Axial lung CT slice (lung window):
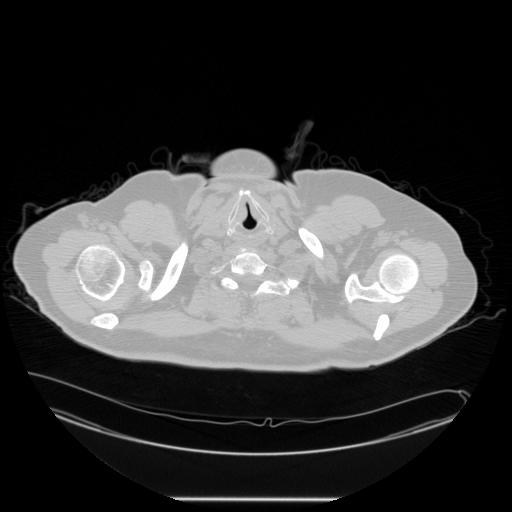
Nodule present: no